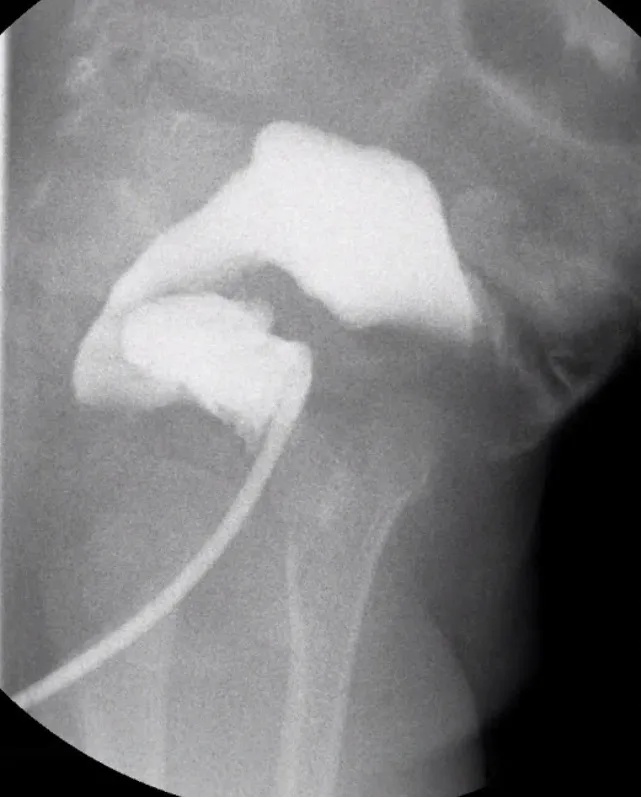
A contrast enema study.
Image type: radiology (x_ray)